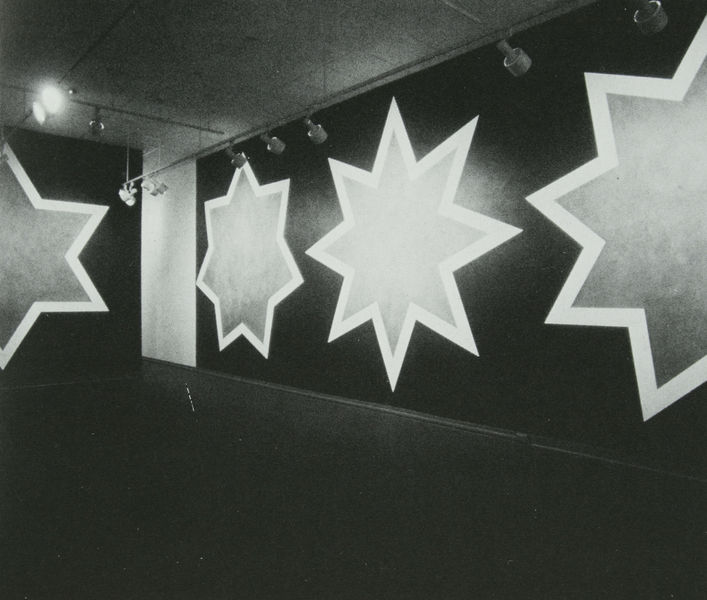
Titel: Installation Carol Taylor Art, Dallas - Stars
Künstler: Sol Lewitt
Schlagwörter: dunkel, weiß, grau, hell, lampen, licht, raum, schwarz, wand, boden, oktagon, ecke, beleuchtung, scheinwerfer, umriss, foto, stern, sterne, photo, museum, sol, geometrie, lewitt, installation, achteck, schwarzgrau, siebeneck, stars, strahler, istallation, philadelphia, philadephia